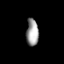
Tissue: prostate
Cell type: T cells
Senescence score: 0.3259
Nuclear area (px): 329
Mean DAPI intensity: 154.881